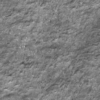
Label: not_dusty